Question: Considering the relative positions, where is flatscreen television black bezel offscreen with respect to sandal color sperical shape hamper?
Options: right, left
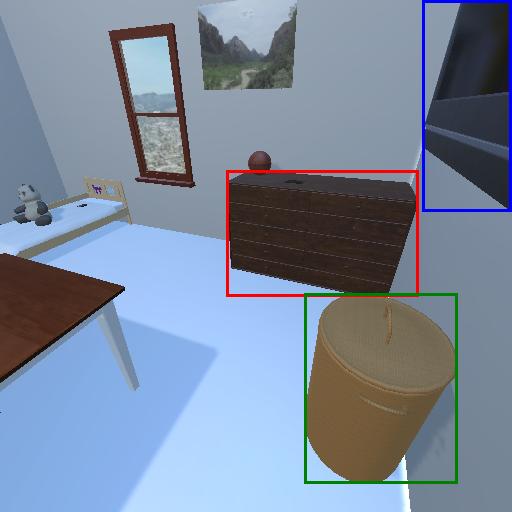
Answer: right